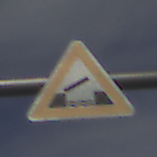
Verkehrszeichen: BeweglicheBruecke
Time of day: MorningAfternoon
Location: Outdoor (Suburban)
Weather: PartlyCloudy
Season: NotSpecified
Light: Natural